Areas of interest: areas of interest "Home Furnishing and Building Materials Market"
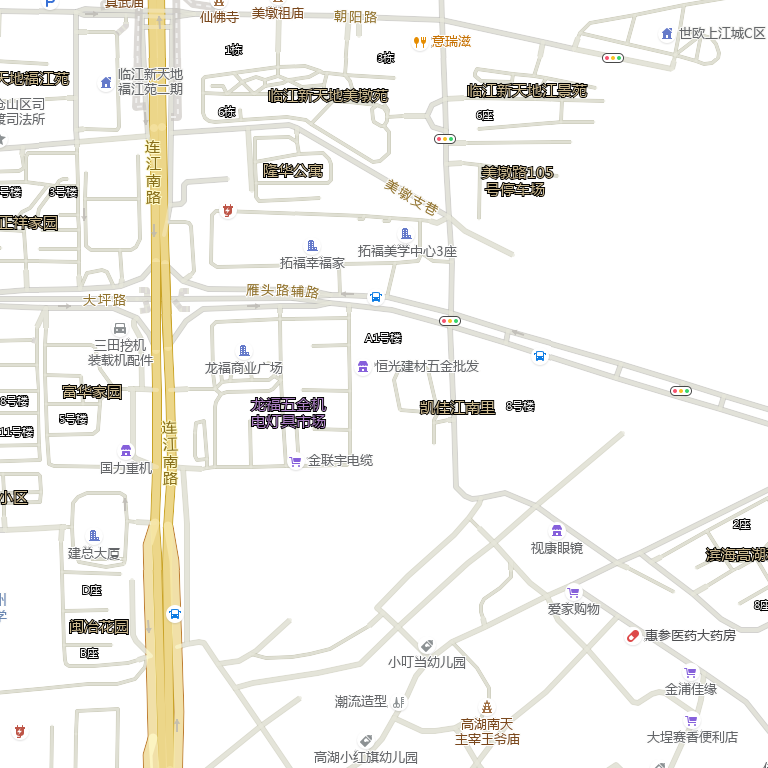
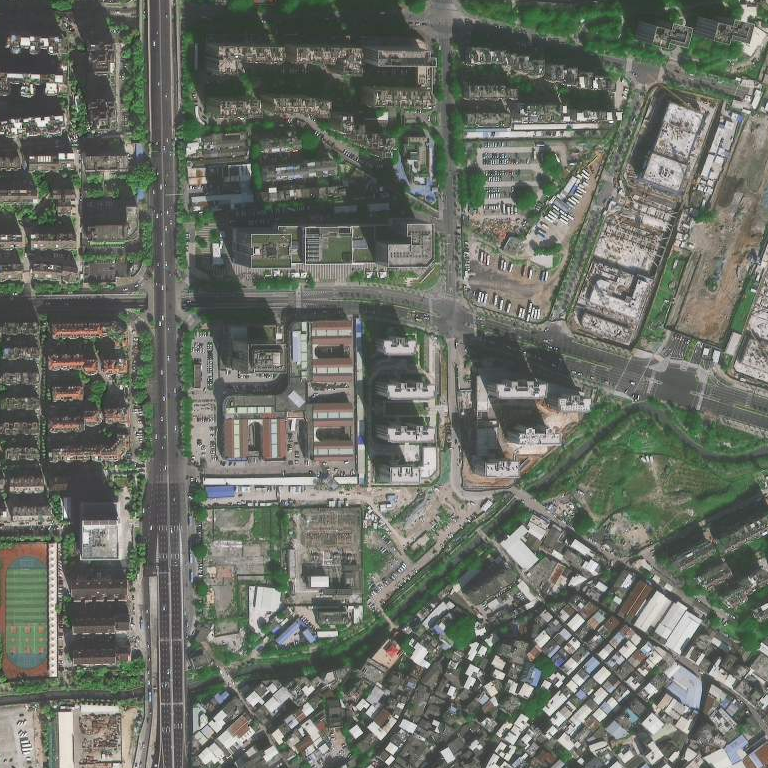